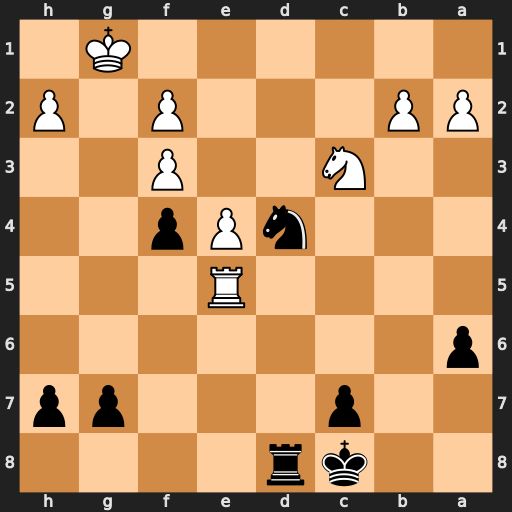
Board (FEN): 2kr4/2p3pp/p7/4R3/3nPp2/2N2P2/PP3P1P/6K1
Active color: b
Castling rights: -
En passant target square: -
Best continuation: Nxf3+ Kg2 Nxe5